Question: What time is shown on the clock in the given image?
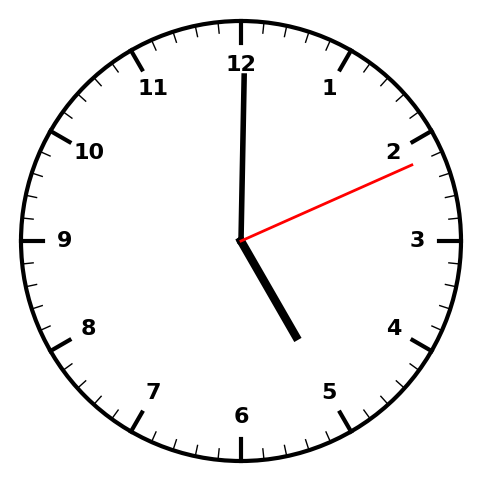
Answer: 05:00:11